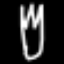
Label: fork